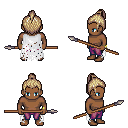
a pixel art fantasy rpg character, male body template, human, dark skin, white tattered cape, magenta pants, white blonde short topknot hairstyle, bracelets, spear, four views (front, back, left, right), 2x2 character sprite sheet, small pixel art, hard edges, no anti-aliasing